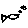
Label: fish